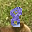
Label: 8